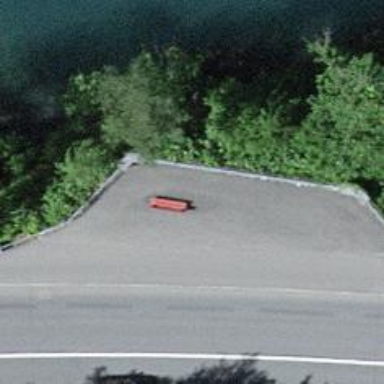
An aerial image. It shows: Red bench.